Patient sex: F
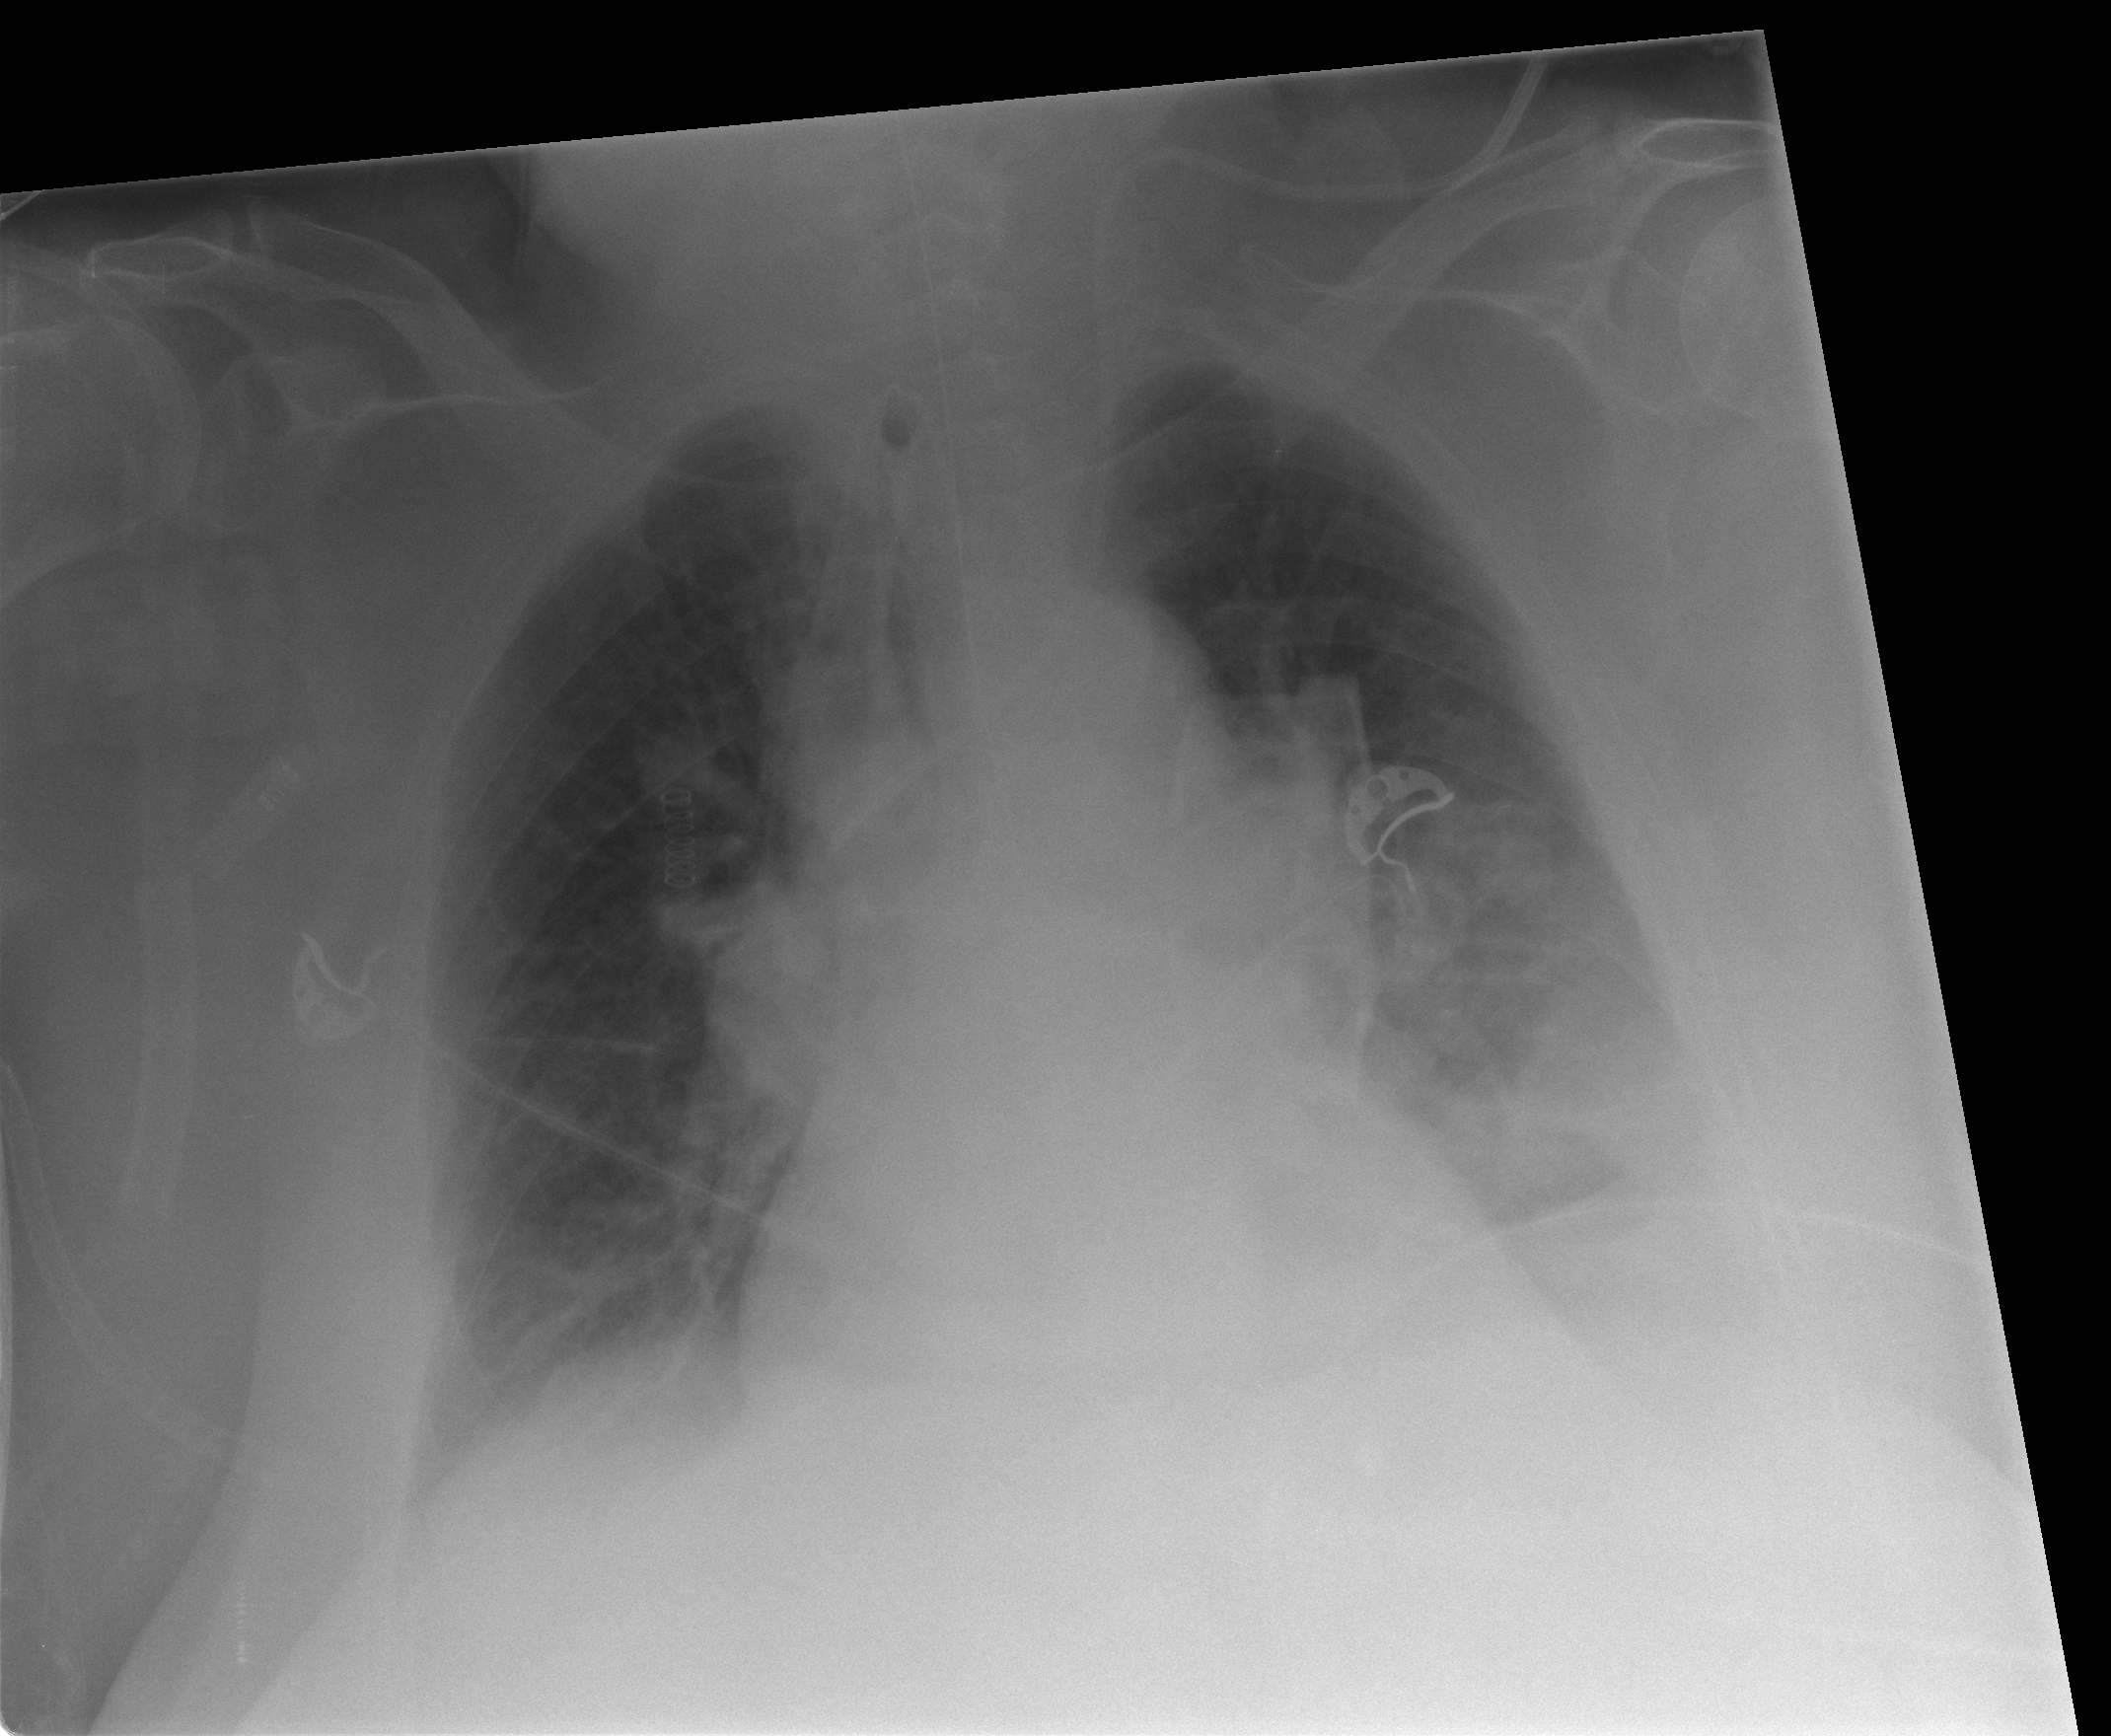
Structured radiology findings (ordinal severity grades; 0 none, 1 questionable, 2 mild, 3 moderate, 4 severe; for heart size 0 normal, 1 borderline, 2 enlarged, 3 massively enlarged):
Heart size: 1
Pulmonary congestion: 3
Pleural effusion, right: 2
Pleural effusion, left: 2
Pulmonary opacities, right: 2
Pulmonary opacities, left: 3
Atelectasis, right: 2
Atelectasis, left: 3